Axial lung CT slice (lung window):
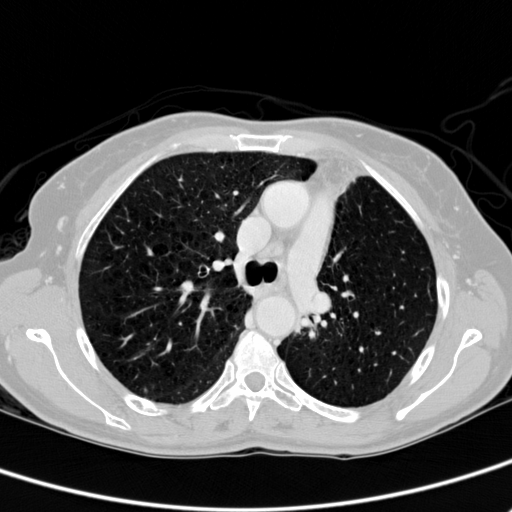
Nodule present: no